Question: I need synonym info from Google Transle API. Is it possible to get it?

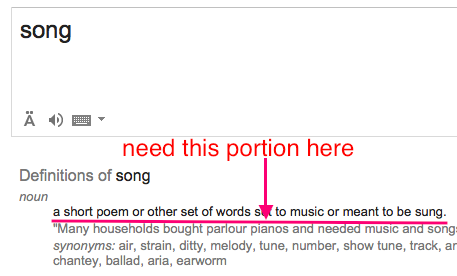
Answer: Unfortunately no. See this <URL> to get the feature added. You should star it to add weight!